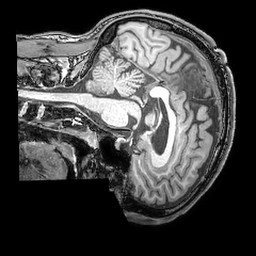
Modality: T1w
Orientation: sagittal
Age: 47
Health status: ill
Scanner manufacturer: philips
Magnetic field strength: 3 T
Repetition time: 0.007 s
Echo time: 0.0035 s